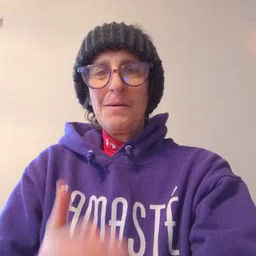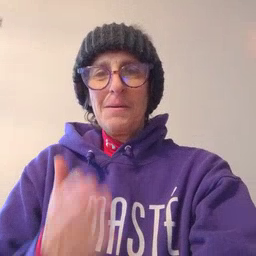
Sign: food